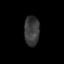
Tissue: prostate
Cell type: T cells
Senescence score: 0.3054
Nuclear area (px): 442
Mean DAPI intensity: 57.459